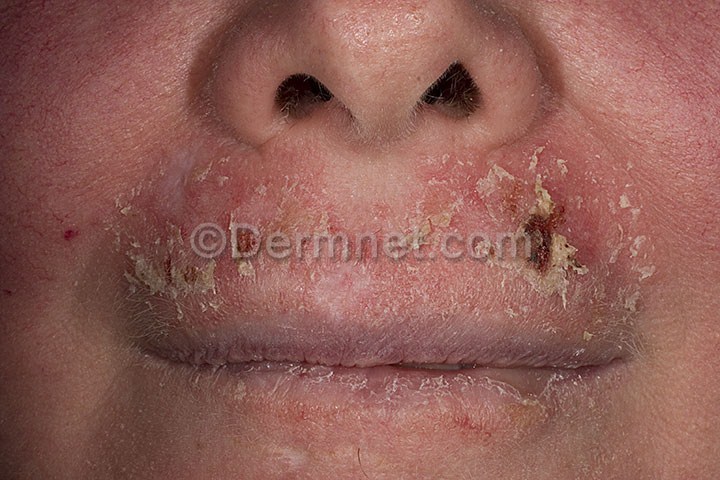
Disease: Actinic Keratosis Basal Cell Carcinoma and other Malignant Lesions